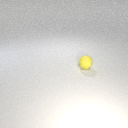
small yellow rubber sphere